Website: bh-photo
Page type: store-pickup
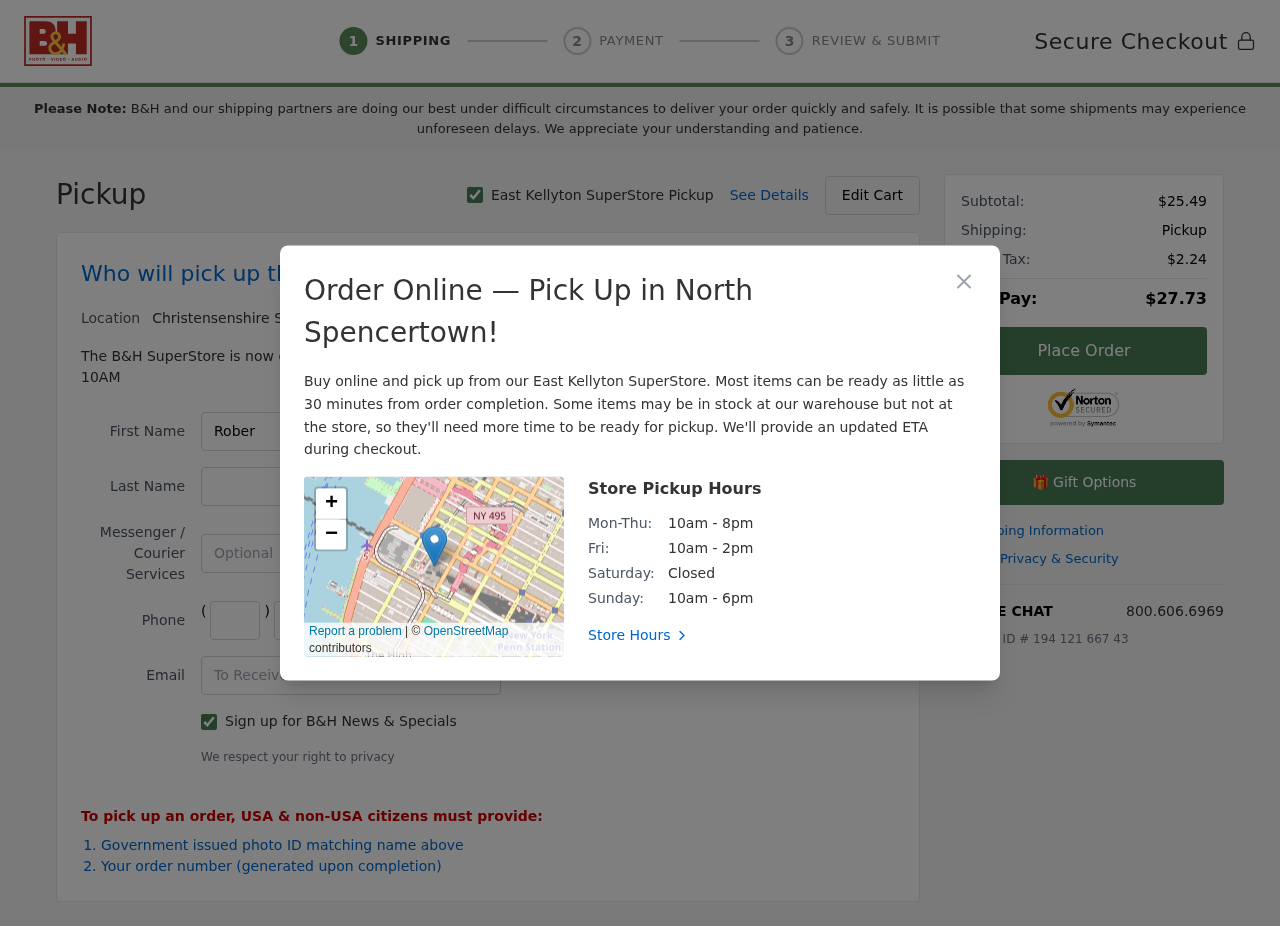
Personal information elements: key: PII_CITY
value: East Kellyton
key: PII_CITY2
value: Christensenshire
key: PII_CITY3
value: North Spencertown
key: PII_EMAIL
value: roberta_munoz@hotmail.com
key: PII_FIRSTNAME
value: Roberta
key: PII_LASTNAME
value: Munoz
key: PII_PHONE_AREA
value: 379
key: PII_PHONE_PREFIX
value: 937
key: PII_PHONE_SUFFIX
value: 1175
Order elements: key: ORDER_SUBTOTAL
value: $25.49
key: ORDER_TAX
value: $2.24
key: ORDER_TOTAL
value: $27.73
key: ORDER_ID
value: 194 121 667 43